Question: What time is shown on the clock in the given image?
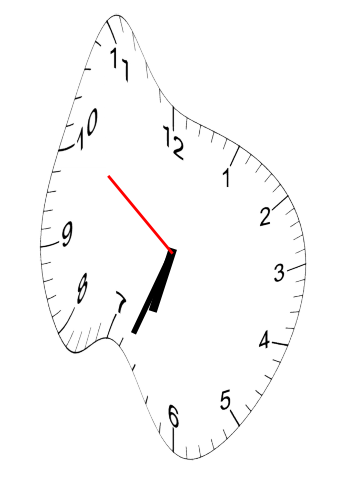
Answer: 06:33:51